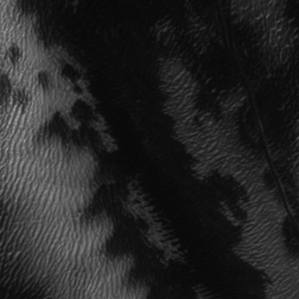
Label: frost